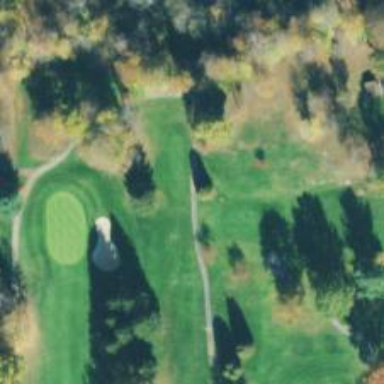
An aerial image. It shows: Path for both road and golf.